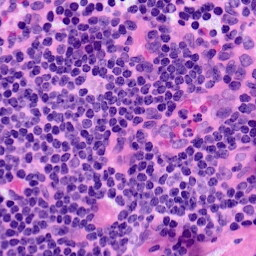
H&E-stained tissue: LymphNode